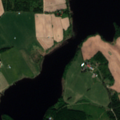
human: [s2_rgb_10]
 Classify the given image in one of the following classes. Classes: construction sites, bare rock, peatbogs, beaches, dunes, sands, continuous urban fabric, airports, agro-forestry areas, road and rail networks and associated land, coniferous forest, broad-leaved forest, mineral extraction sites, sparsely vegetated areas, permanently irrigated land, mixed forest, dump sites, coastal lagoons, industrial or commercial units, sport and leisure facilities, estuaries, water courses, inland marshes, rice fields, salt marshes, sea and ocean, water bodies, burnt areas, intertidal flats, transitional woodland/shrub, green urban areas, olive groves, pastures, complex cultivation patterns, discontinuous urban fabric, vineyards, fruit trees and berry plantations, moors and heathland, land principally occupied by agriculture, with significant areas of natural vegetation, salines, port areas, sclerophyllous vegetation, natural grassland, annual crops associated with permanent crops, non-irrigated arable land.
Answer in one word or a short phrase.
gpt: non-irrigated arable land, land principally occupied by agriculture, with significant areas of natural vegetation, coniferous forest, mixed forest, water bodies